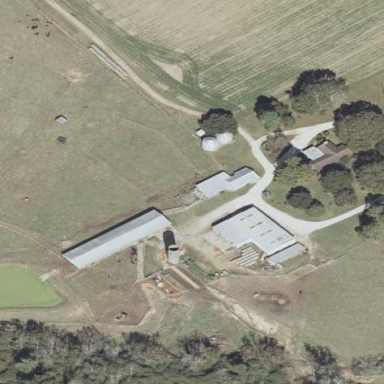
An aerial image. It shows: Dairy farmyard.